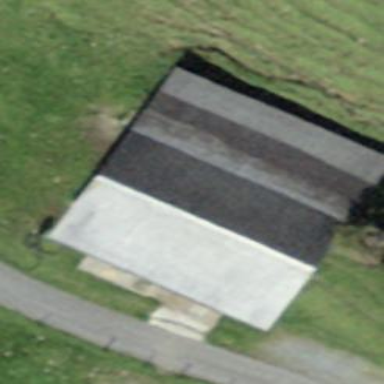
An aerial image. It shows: Farm auxiliary building.